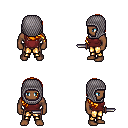
a pixel art fantasy rpg character, male body template, human, dark skin, maroon pirate shirt, gold greaves, light blonde right-swept hairstyle, chain hood, dagger, four views (front, back, left, right), 2x2 character sprite sheet, small pixel art, hard edges, no anti-aliasing